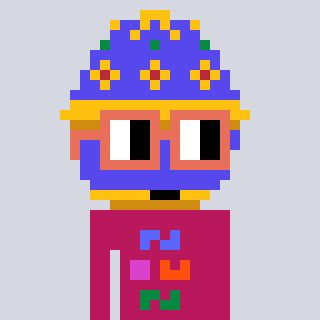
a pixel art character with square orange glasses, a faberge-shaped head and a darkpink-colored body on a cool background